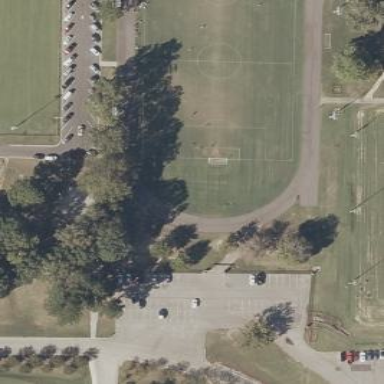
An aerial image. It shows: Soccer pitch for leisure land activities.